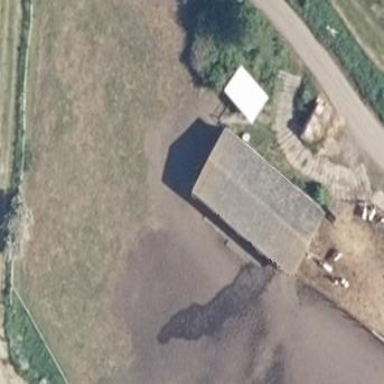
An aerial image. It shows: Barn.